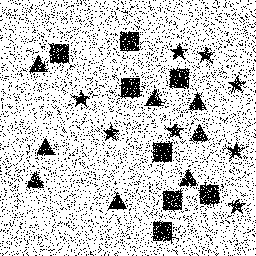
Squares: 8
Triangles: 8
Stars: 8
Total shapes: 24